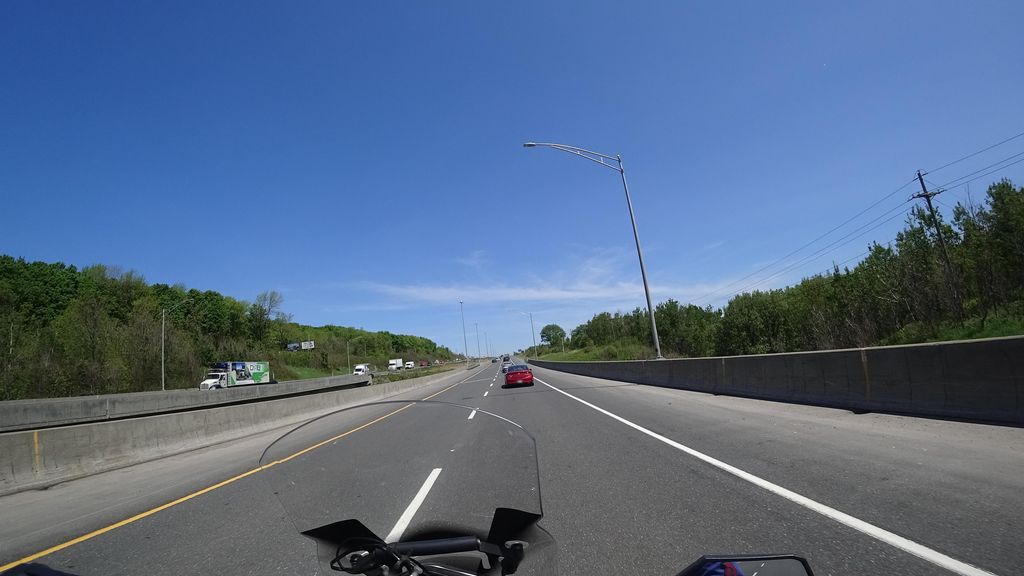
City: quebec_city